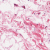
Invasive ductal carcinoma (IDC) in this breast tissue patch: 0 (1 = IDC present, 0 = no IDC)